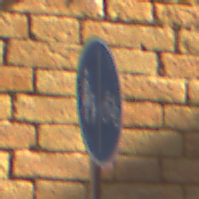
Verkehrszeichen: GetrennterRadUndGehwegRadwegRechts
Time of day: MorningAfternoon
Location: Outdoor (Urban)
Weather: Clear
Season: NotSpecified
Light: Natural